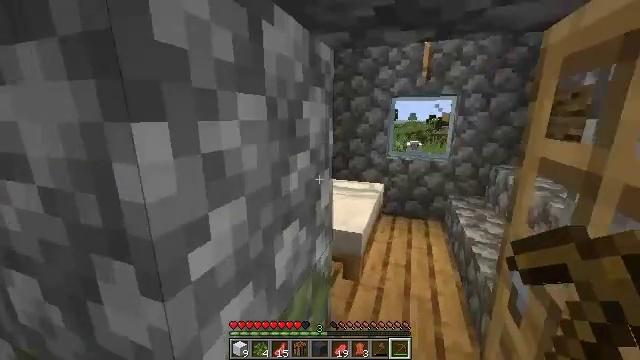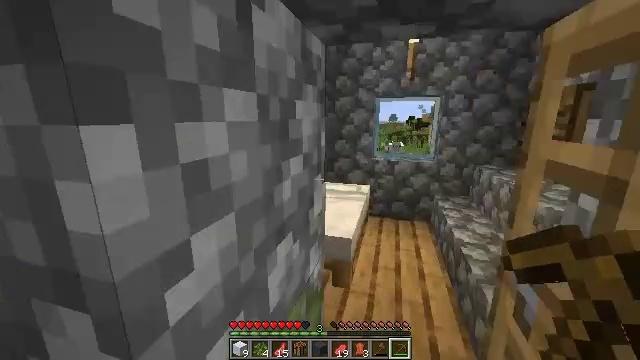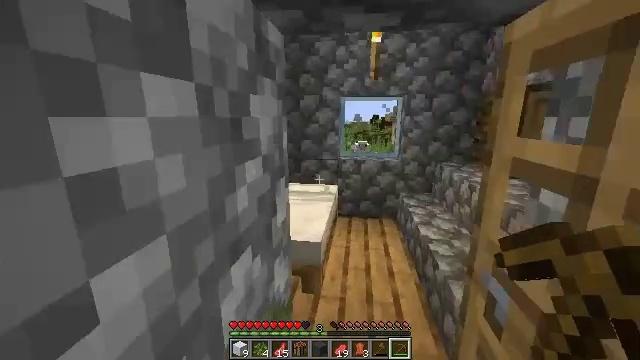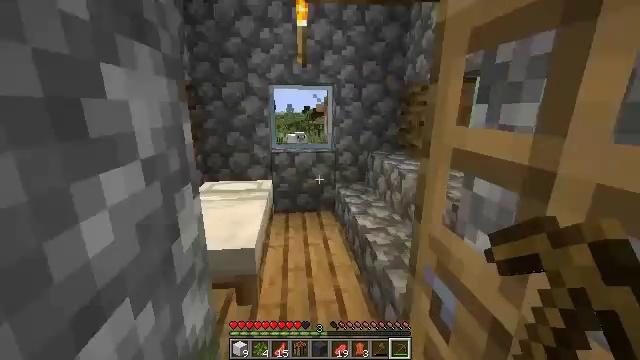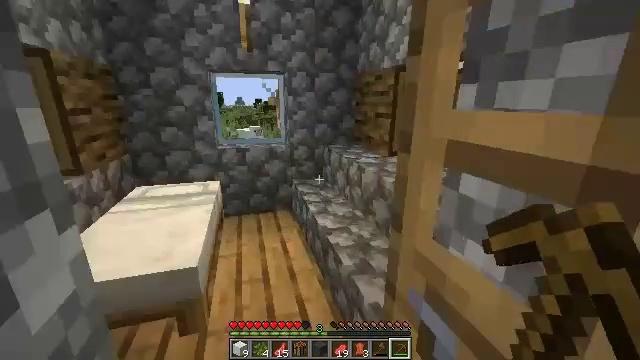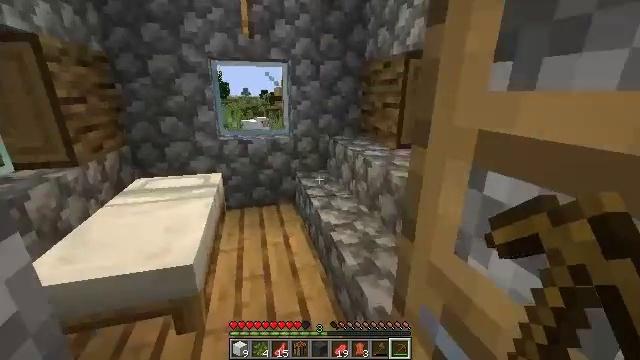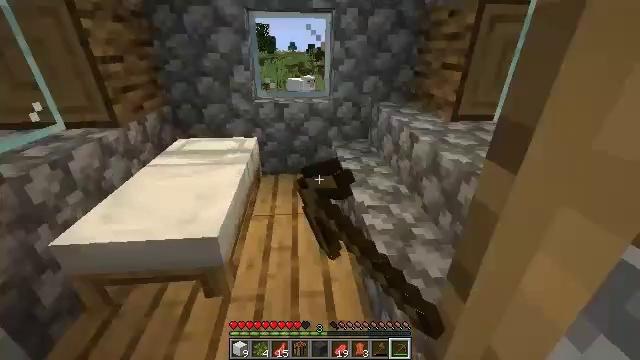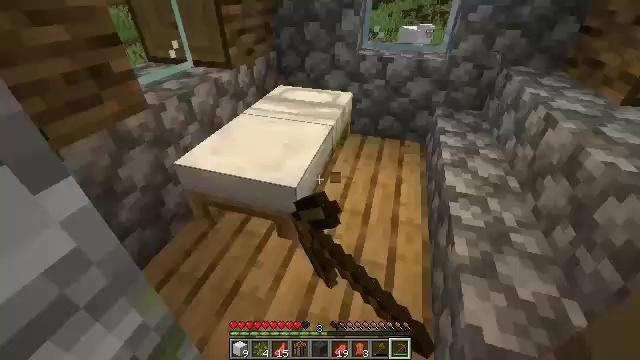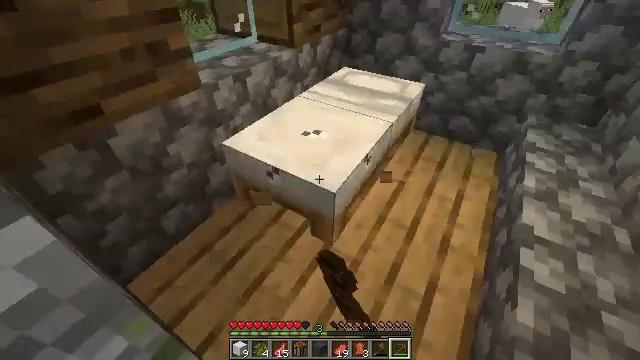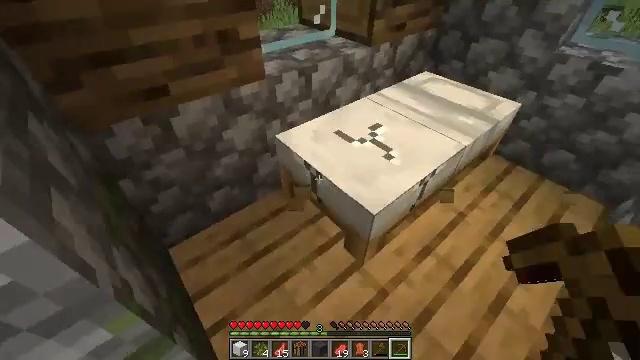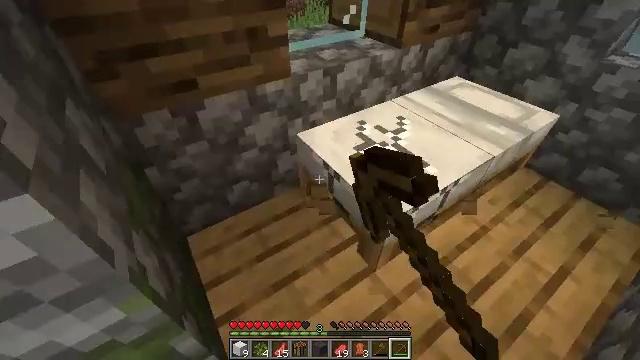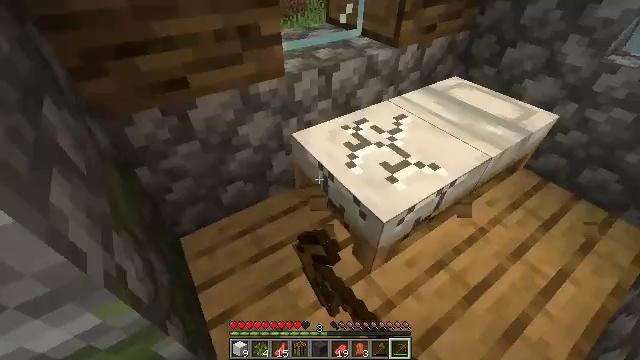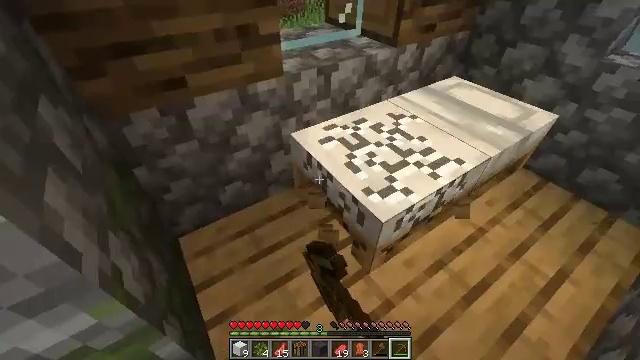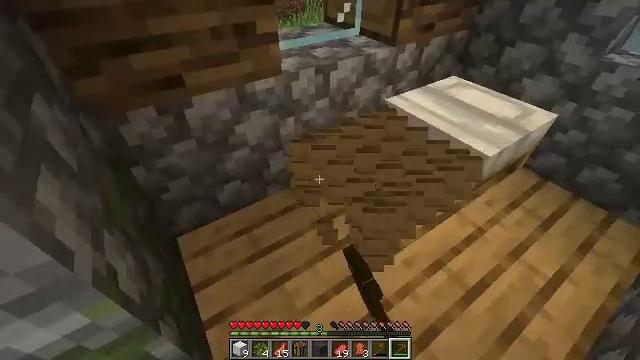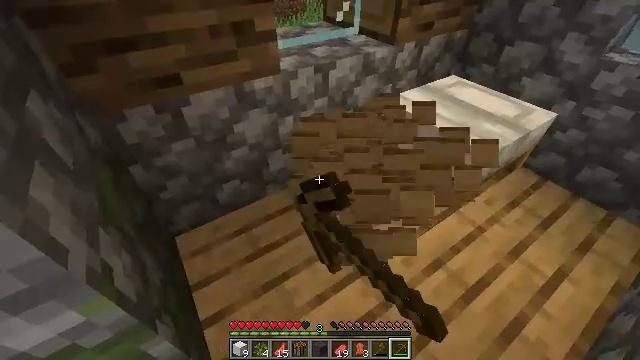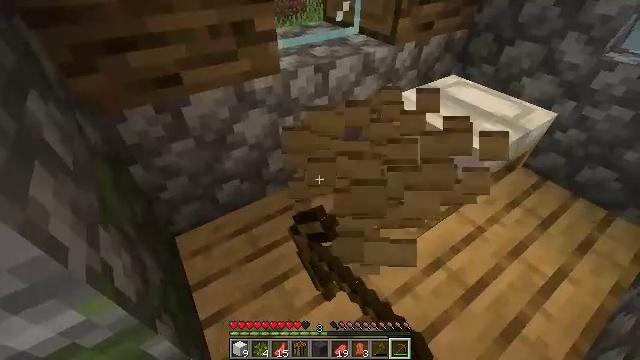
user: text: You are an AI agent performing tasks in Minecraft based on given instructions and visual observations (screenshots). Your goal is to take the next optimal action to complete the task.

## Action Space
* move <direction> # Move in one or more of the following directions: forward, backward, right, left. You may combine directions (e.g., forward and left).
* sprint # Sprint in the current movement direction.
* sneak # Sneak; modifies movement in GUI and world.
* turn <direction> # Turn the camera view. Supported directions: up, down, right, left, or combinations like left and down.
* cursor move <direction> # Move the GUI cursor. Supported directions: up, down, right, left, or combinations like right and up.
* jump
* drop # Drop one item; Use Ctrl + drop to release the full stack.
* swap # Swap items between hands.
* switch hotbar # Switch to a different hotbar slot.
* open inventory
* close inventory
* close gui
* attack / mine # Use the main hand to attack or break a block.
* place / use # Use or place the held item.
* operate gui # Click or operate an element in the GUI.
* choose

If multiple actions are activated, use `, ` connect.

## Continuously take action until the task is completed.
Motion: motion action
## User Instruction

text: Remove the white bed from its place.
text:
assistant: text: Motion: move forward, turn right
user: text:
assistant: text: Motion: move forward, turn right
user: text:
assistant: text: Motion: move forward, turn right and down
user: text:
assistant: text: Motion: move forward, turn right and down
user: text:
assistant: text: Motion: move forward and move right, turn left and down, attack / mine
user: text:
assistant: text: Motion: move forward and move right, turn left and down, attack / mine
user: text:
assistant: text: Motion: move forward and move right, turn left and down, attack / mine
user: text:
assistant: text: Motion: move forward and move right, turn left and down, attack / mine
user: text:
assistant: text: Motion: turn left and down, attack / mine
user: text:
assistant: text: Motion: turn left, attack / mine
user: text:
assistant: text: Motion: attack / mine
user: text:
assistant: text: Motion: attack / mine
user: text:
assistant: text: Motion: attack / mine
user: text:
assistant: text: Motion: attack / mine
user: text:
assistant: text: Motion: attack / mine
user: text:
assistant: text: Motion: turn right, attack / mine
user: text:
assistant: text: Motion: turn right, attack / mine
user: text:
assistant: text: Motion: attack / mine